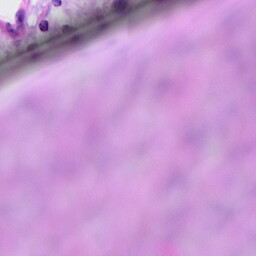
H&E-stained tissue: Cervix